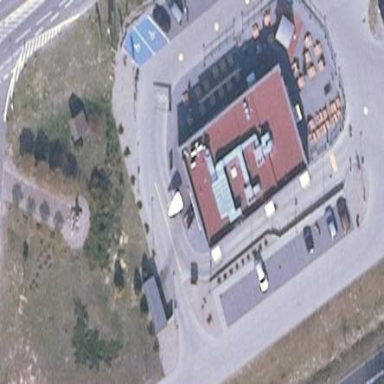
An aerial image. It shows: Flat-roofed retail building serving as fast food establishment.